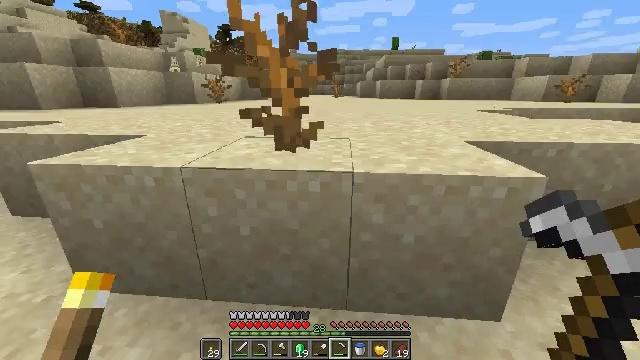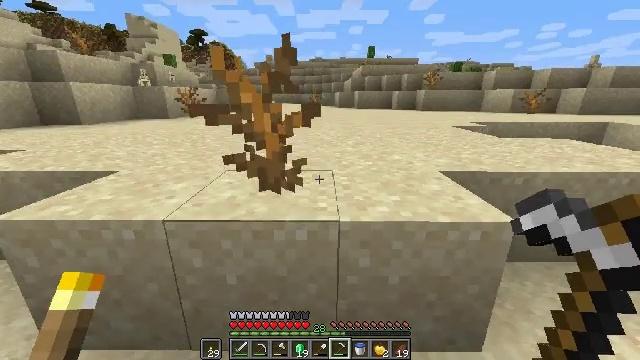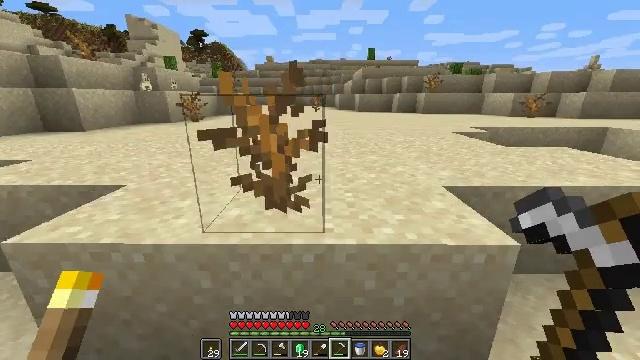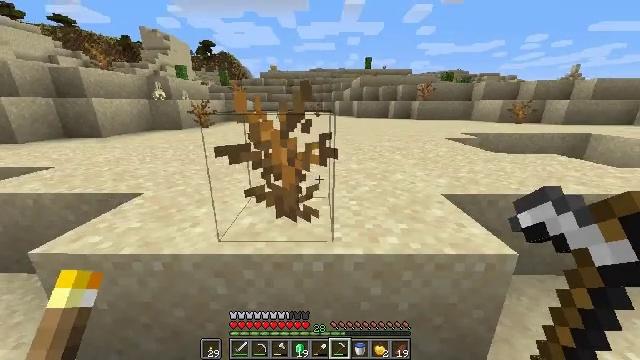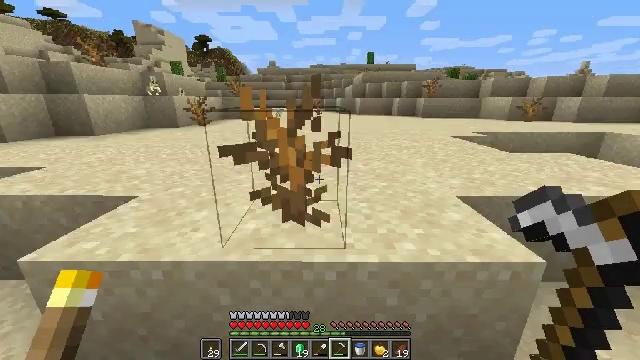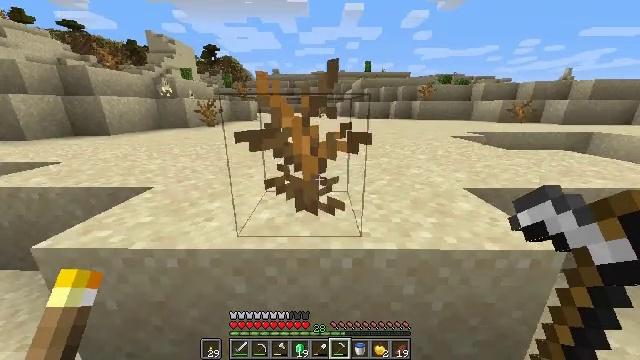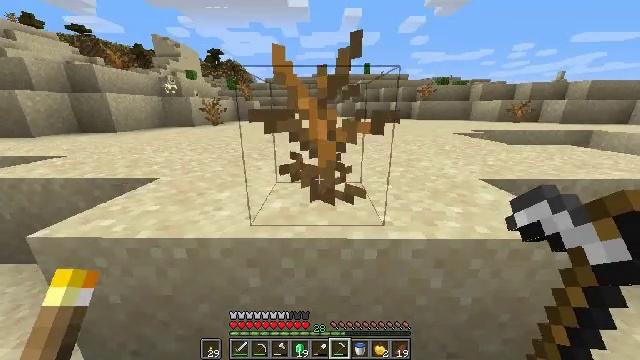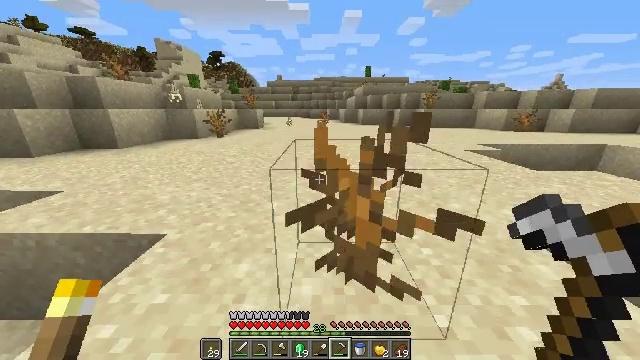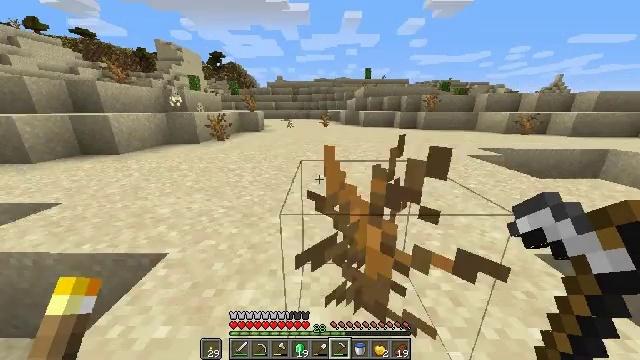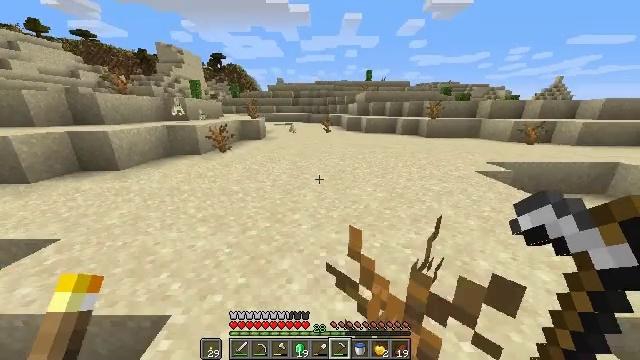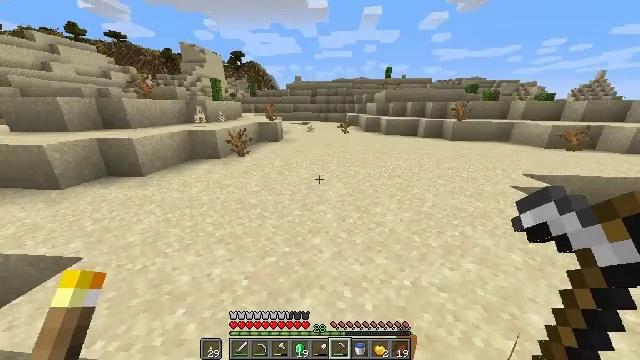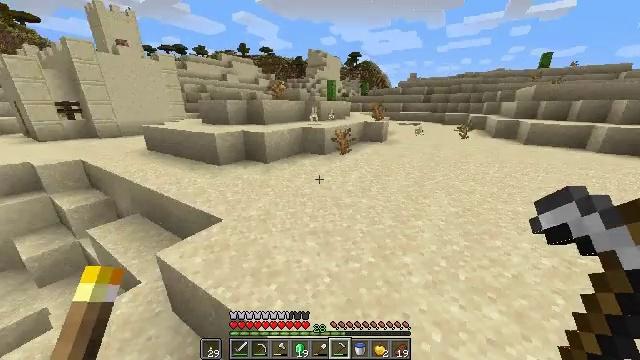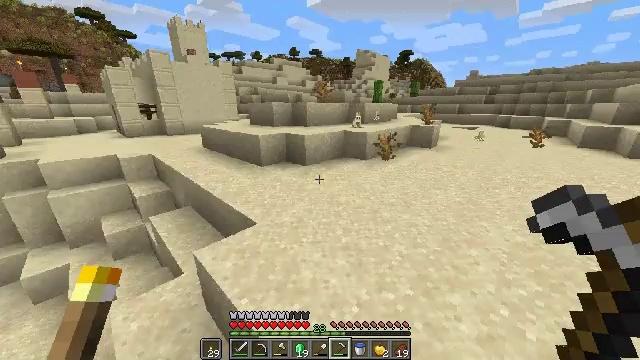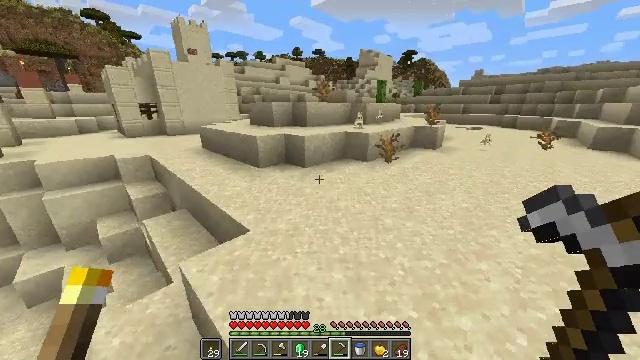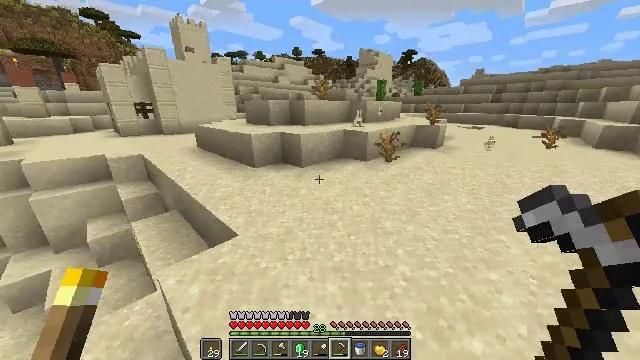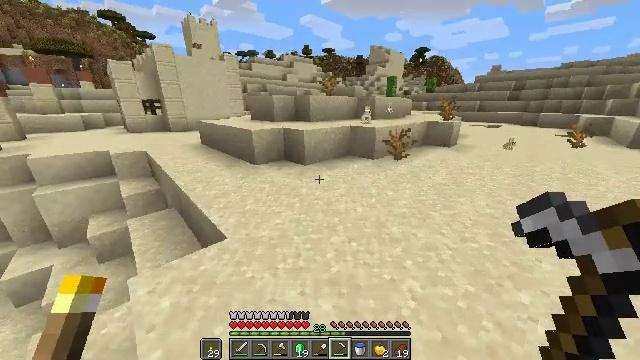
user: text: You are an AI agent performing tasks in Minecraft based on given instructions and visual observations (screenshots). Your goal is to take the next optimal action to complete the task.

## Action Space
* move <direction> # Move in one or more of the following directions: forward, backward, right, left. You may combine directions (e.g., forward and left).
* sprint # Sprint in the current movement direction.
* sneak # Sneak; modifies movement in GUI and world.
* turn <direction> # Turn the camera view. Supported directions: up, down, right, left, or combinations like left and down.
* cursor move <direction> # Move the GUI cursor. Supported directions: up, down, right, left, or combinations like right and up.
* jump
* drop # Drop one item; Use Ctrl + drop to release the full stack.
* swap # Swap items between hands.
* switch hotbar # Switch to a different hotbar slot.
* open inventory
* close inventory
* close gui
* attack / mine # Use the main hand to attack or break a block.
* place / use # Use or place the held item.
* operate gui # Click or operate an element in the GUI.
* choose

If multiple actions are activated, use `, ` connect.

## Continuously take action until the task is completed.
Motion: motion action
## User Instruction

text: Gather hay blocks from the farm.
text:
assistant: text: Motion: move forward and move left, sprint, turn right and up
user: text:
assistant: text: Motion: move forward and move left, sprint
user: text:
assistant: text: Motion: move forward and move left, sprint
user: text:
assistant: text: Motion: move forward and move left, sprint, jump
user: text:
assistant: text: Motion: move forward and move left, sprint, jump
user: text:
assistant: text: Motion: move forward and move left, sprint, jump
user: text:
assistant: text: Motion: move forward and move left, sprint, jump
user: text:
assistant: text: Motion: move forward, sprint, jump
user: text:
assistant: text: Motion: move forward, sprint, jump
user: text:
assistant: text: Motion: move forward, sprint, turn left, jump
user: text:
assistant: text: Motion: move forward, sprint, turn left, jump
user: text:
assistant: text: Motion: move forward, sprint, turn left, jump
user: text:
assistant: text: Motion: move forward, sprint, jump
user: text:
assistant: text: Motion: move forward and move right, sprint, jump
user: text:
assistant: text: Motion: move forward and move right, sprint, turn left, jump
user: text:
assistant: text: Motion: move forward and move right, sprint, turn left, jump
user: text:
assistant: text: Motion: move forward and move right, sprint, turn left, jump
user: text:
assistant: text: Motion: move forward and move right, sprint, turn left, jump
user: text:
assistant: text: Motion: move forward and move right, sprint, turn left, jump
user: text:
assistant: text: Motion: move forward and move right, sprint, jump
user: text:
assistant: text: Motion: move forward and move right, sprint
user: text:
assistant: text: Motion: move forward, sprint
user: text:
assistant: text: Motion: move forward, sprint
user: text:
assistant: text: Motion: move forward, sprint
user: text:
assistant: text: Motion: move forward, sprint
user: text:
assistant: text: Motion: move forward, sprint, turn left
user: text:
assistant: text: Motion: move forward, sprint, turn left
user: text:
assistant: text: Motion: move forward, sprint, turn left and up
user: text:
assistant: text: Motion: move forward, sprint, turn left and up
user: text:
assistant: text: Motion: move forward, sprint, turn left